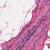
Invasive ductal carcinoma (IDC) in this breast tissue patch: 0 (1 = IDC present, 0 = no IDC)